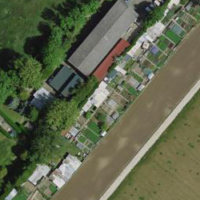
EUNIS habitat code: 52
Species observed at this site:
Portulaca oleracea